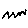
Label: zigzag